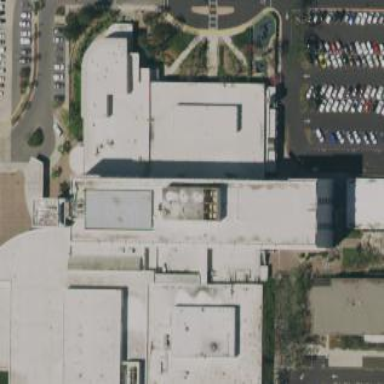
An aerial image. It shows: Hospital building.